Question: Hey, I want to know how do I do to create a ListView in Android like this, not exactly, but with multiple text, and the text with different font size? Because the one I've created just worked for one text line for each line. Thanks.

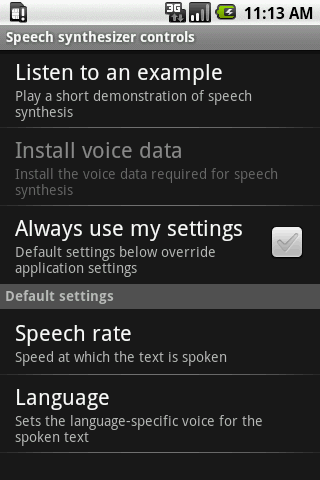
Answer: Your listview contains items, and the items are views. You can make that view e.g. a linearlayout with two textviews, one bigger then the other!
By the way, the example you've got there is a 'PreferenceScreen', a special case. You probably don't need that info, but still, might be nice to know ;)